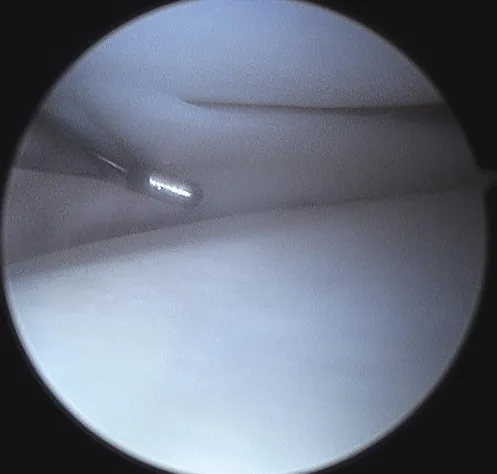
Arthroscopic photograph showing normal lateral meniscus.
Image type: endoscopy (arthroscopy)